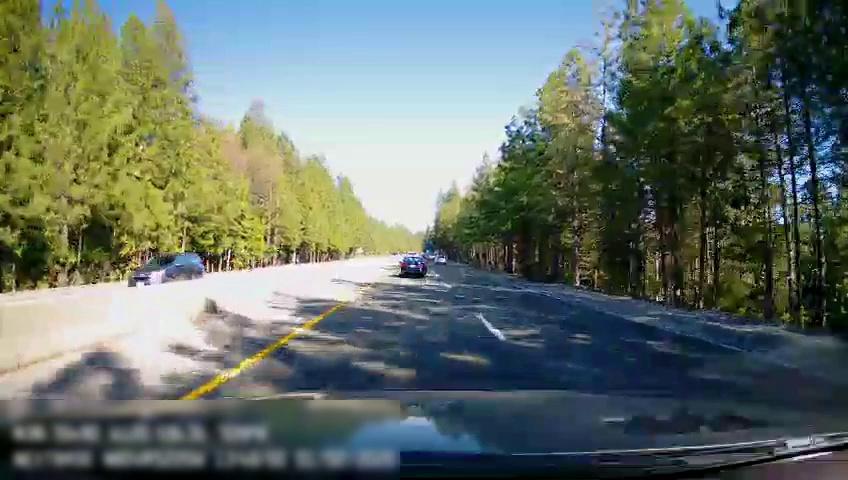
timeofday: Day
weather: Sunny
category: Drivable Space
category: Vehicles | Car
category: Vehicles | Car
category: Vehicles | SUV
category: Lanes | Current Lane
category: Lanes | Current Lane
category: Lanes | Alternate Lane